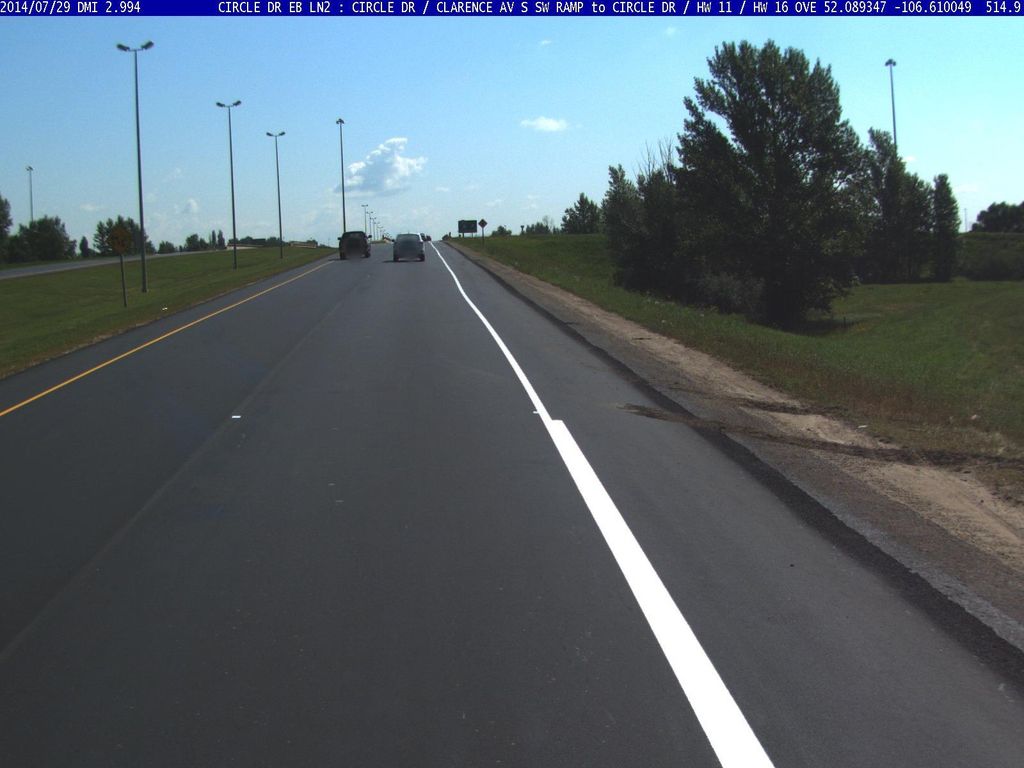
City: saskatoon